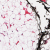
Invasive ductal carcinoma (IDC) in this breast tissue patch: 0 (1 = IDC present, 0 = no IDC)